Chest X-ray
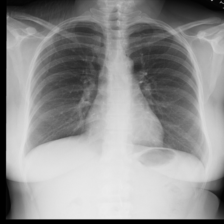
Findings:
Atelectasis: negative
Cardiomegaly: negative
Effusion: negative
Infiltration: negative
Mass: negative
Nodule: negative
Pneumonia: negative
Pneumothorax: negative
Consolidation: negative
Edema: negative
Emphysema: negative
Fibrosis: negative
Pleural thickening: negative
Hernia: negative